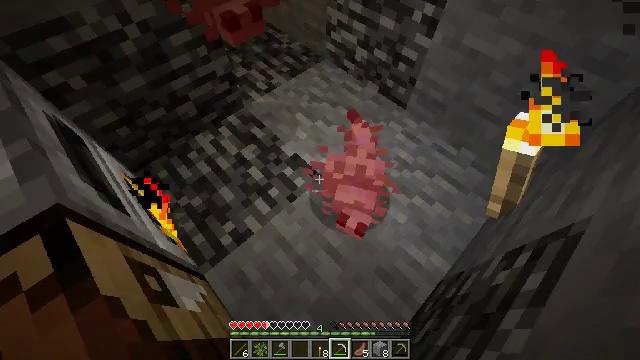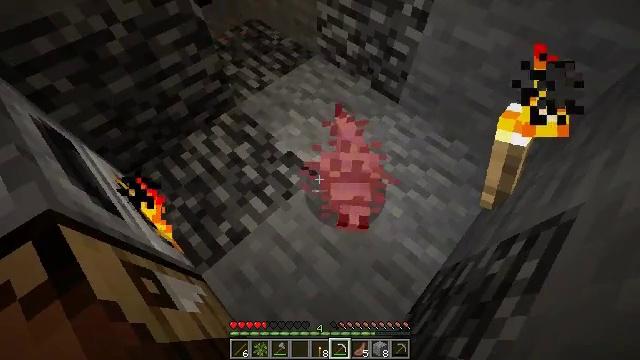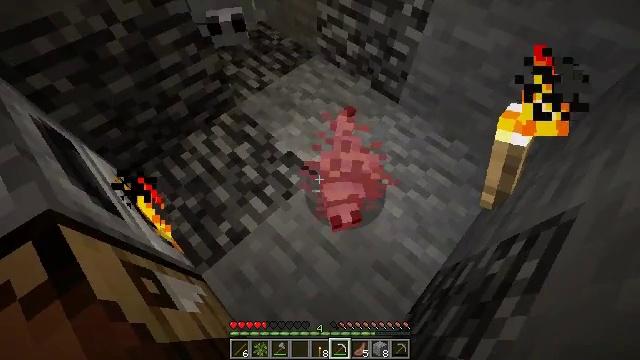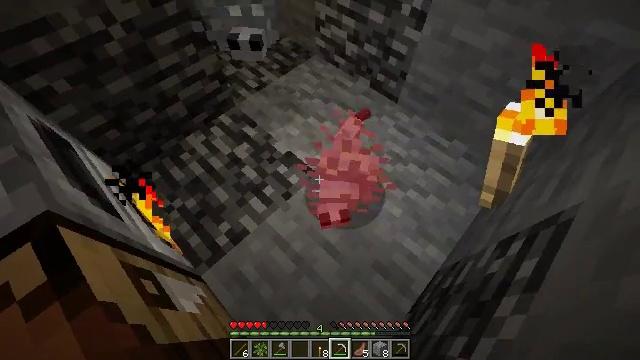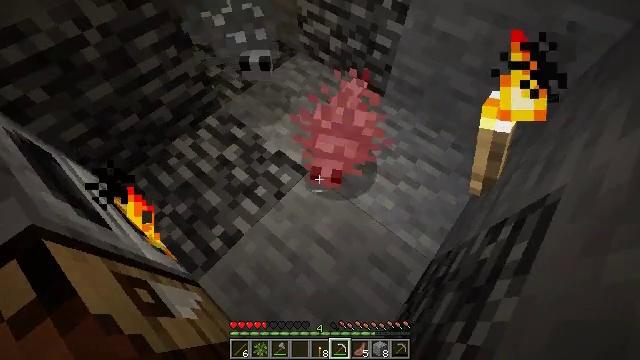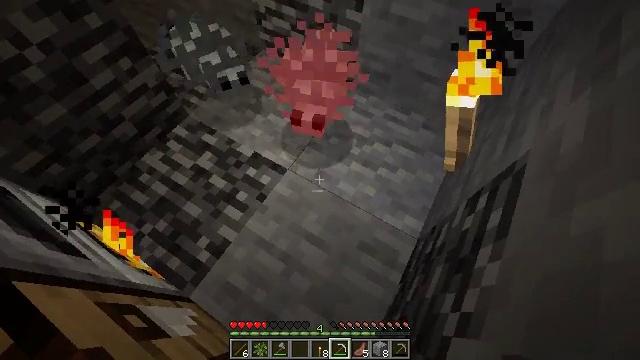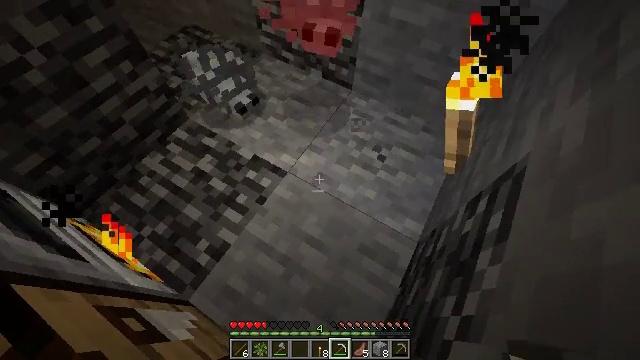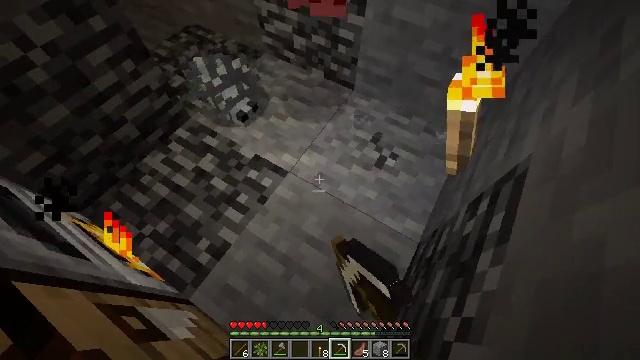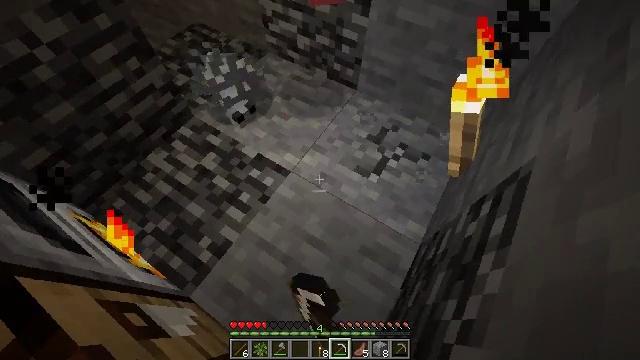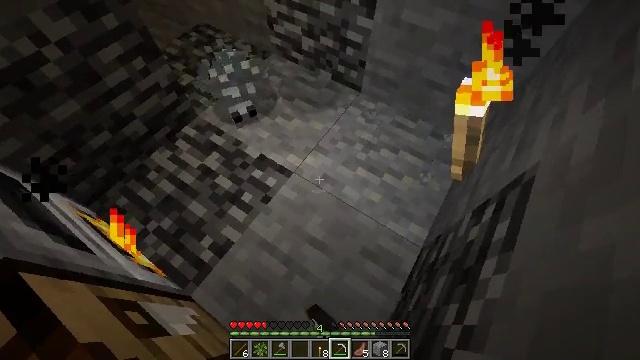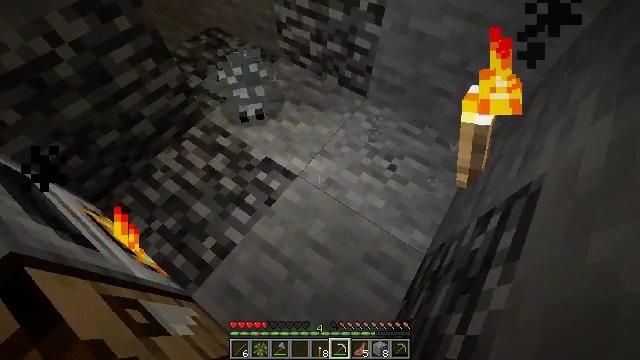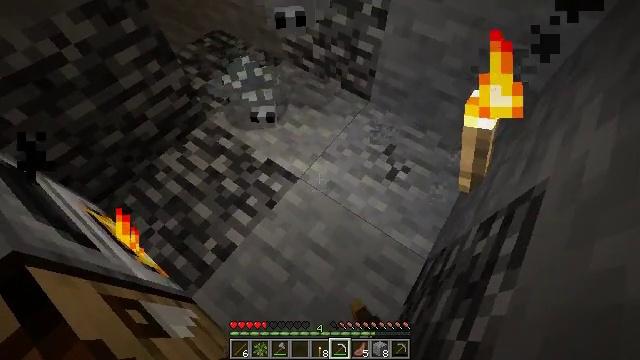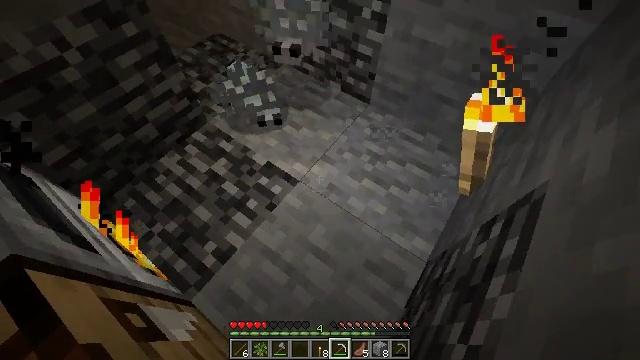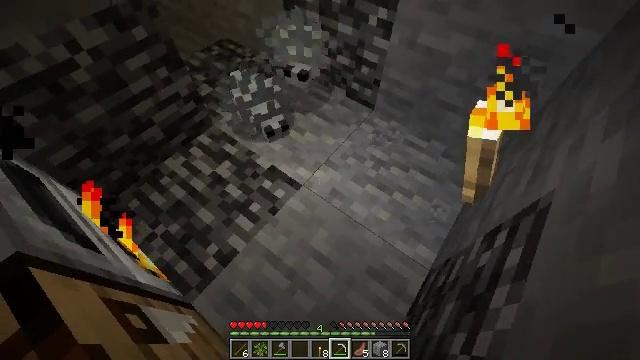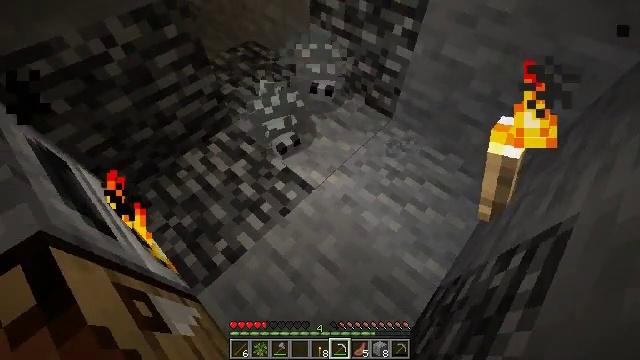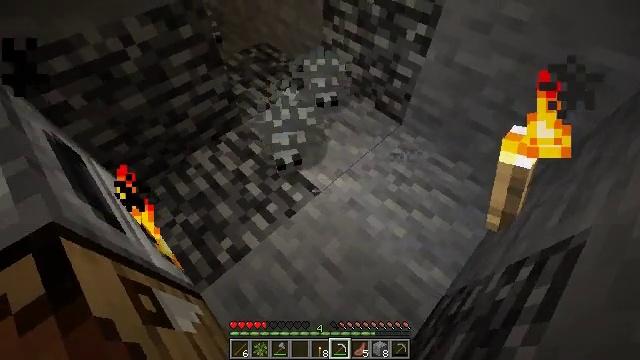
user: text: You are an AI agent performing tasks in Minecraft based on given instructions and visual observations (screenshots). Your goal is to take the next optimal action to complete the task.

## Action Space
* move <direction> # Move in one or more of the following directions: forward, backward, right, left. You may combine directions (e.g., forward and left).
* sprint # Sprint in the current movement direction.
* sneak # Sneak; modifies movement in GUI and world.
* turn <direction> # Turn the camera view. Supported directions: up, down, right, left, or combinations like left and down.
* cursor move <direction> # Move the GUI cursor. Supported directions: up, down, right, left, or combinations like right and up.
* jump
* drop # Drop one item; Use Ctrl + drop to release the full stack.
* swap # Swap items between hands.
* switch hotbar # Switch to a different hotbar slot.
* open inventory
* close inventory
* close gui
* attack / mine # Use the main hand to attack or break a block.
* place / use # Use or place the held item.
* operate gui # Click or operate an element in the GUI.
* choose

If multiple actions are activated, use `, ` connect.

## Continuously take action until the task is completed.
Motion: motion action
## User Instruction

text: Combat the silverfish.
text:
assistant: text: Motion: turn right, attack / mine
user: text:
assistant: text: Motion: attack / mine
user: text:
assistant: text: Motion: attack / mine
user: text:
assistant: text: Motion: turn right, attack / mine
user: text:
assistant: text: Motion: turn right and down
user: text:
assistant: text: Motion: attack / mine
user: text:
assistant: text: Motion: attack / mine
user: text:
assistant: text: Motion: attack / mine
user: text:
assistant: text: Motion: turn left
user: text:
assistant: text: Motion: turn left, attack / mine
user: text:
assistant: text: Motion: attack / mine
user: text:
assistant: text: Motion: no_op
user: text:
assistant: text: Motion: turn left and up
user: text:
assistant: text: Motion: turn left and up
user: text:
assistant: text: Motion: turn left
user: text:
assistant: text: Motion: turn left
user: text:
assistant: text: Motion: no_op
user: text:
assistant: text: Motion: turn left and up
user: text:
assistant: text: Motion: attack / mine
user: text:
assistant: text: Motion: attack / mine
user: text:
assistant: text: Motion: attack / mine
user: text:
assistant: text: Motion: turn down, attack / mine
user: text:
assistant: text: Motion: attack / mine
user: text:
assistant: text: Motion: attack / mine
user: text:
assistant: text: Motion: attack / mine